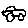
Label: car